Говорят, что в архиве Снеллиуса нашли чертеж оптической схемы (см. рисунок).  От времени чернила выцвели, и на чертеже остался виден только луч, идущий через тонкую линзу, и две точки $A$ и $B$ пересечения его с передней и задней фокальными плоскостями.
При помощи построения восстановите положение линзы и ее фокусы.
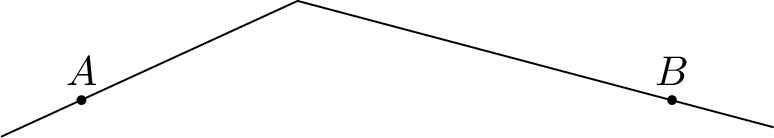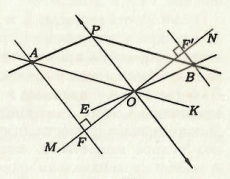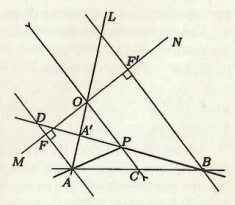
Решение: Рассмотрим отдельно случаи собирающей и рассеивающей линз. $1$. Собирающая линза. Все лучи, вышедшие из точки в фокальной плоскости, после линзы идут параллельно. Поэтому через точки $A$ и $B$ проведем прямые, параллельные преломленному и падающему лучам соответственно (см. рисунок ниже).  Луч $A K$ не преломился, следовательно он прошел через оптический центр линзы. Аналогично, луч $B E$ прошел через тот же центр. Следовательно, точка $O$ их пересечения является оптическим центром линзы. Через точку $P$ преломления луча и точку $O$ проведем прямую, которая будет пересечением плоскости линзы и плоскости рисунка. Прямая $M N$, перпендикулярная $P O$ и проходящая через точку $O$, является главной оптической осью линзы Фокусы линзы — основания перпендикуляров, опущенных из $A$ и $B$ на $M N$. $2$. Рассеивающая линза. Плоскость линзы расположена посередине между фокальными плоскостями и параллельна им. Поэтому точка $C$ (середина отрезка $A B$) находится в плоскости линзы (см. рисунок ниже).  Через точку $P$ преломления луча и точку $C$ проведем прямую, которая будет пересечением плоскости линзы и плоскости рисунка. Через точки $A$ и $B$ проведем прямые, параллельные $P C$. Они являются пересечениями фокальных плоскостей с плоскостью рисунка. Продолжим луч $P B$ до пересечения с фокальной плоскостью в точке $D$. Изображение точки $A$ в линзе находится на отрезке $D P$. Можно показать, что оно будет на расстоянии $\frac{f}{2}$ от линзы, где $f$ — ее фокусное расстояние. Следовательно, мнимым изображением точки $A$ является точка $A^{\prime}$ — середина $D P$. Луч $A A^{\prime}$ не преломляется, значит, он проходит через оптический центр $O$ линзы, которым является точка пересечения прямой $A L$ с плоскостью линзы. Прямая $M N$, перпендикулярная $P O$ и проходящая через точку $O$, является главной оптической осью линзы. Фокусы линзы — основания перпендикуляров, опущенных из $A$ и $B$ на $M N$.
Темы:
T, Оптика, Геометрическая оптика, Архивы Снеллиуса, Построение, Всероссийские, Линзы